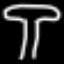
Label: mushroom